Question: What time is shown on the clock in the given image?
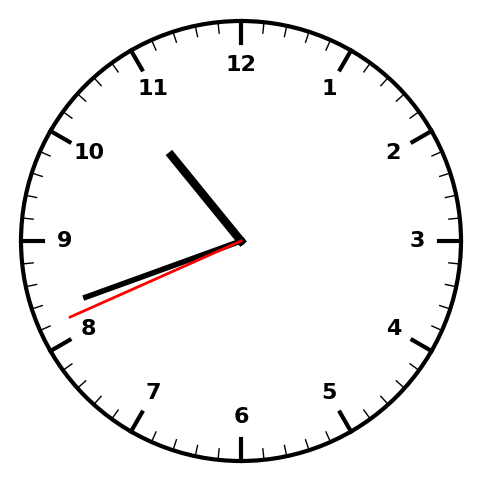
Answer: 10:41:41